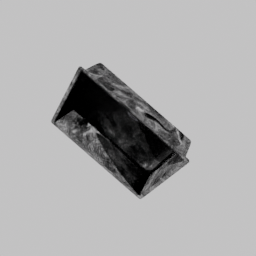
Label: appliances